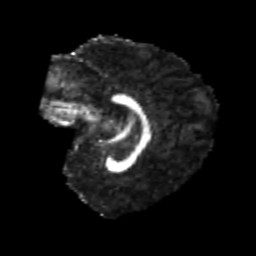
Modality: FA
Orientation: sagittal
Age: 22
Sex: female
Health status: healthy
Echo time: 0.074 s